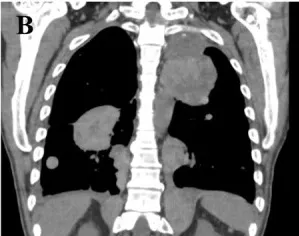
Computed tomography of the chest in coronal.
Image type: radiology (ct)